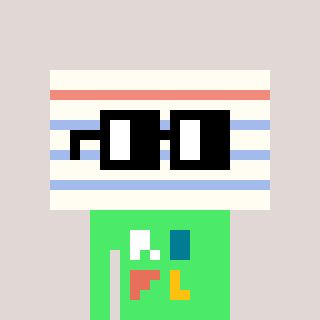
a pixel art character with square black glasses, a empty notebook page-shaped head and a teal-colored body on a warm background